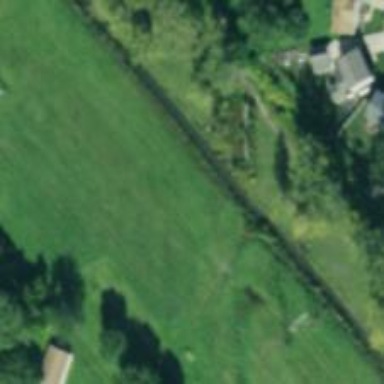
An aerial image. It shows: Bridge supported by abutments.